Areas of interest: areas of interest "Jiangcun Square"
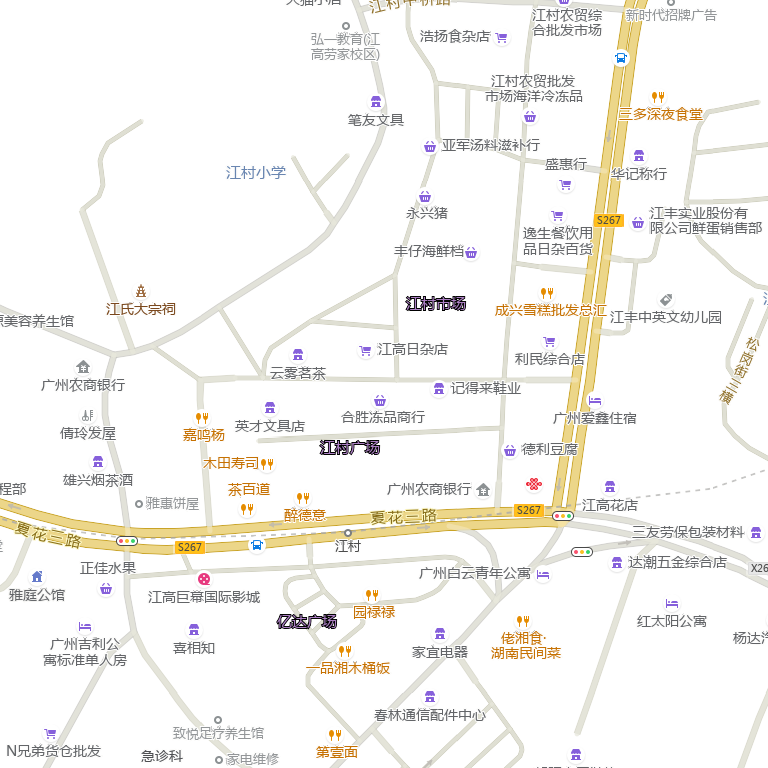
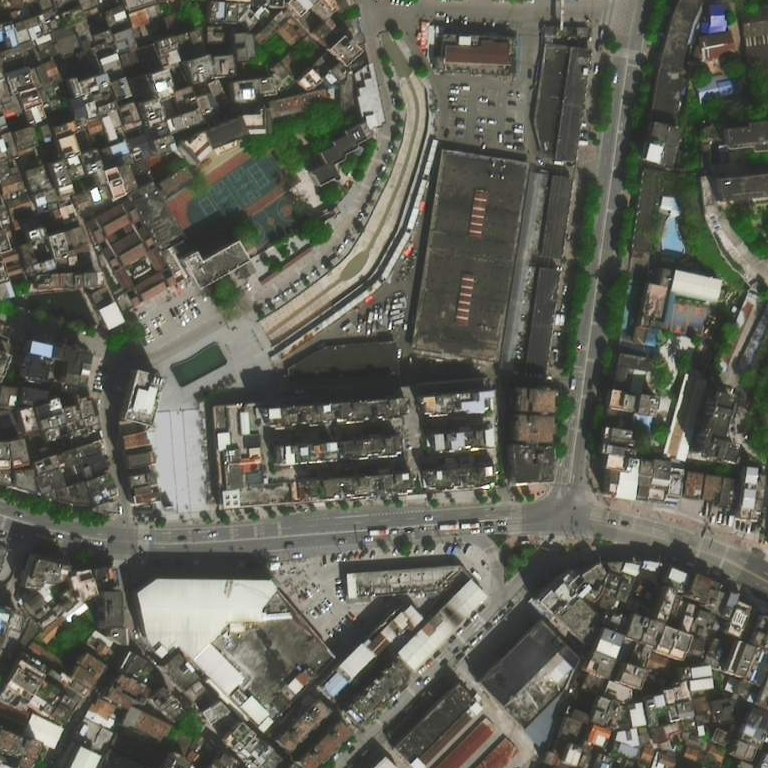